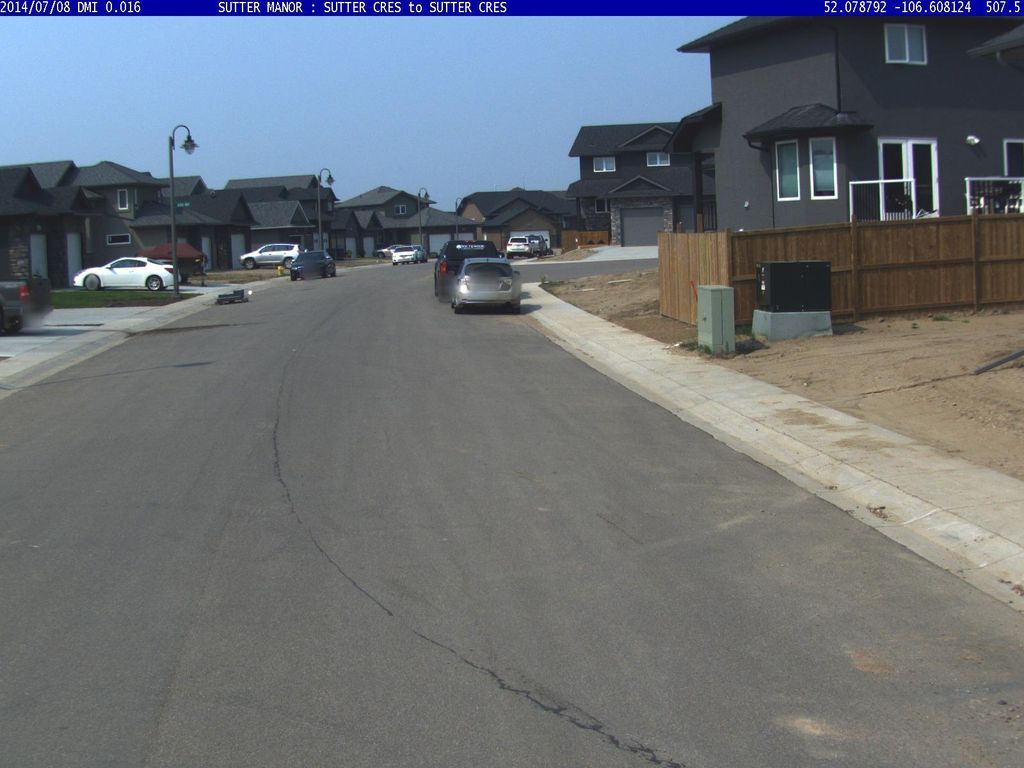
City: saskatoon